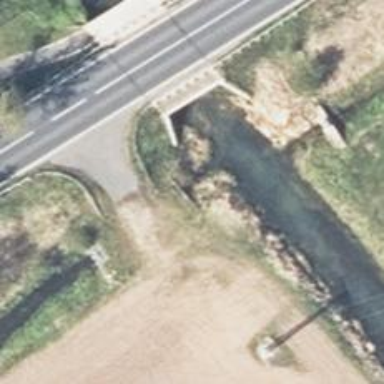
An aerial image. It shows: Culvert tunnel.